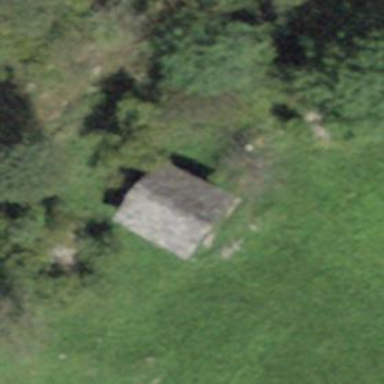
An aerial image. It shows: Hut.